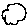
Label: cloud